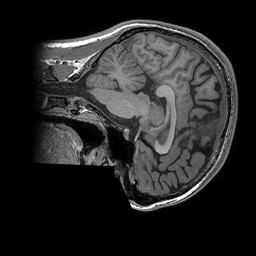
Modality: T1w
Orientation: sagittal
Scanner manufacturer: ge
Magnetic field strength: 3 T
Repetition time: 0.008156 s
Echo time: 0.00318 s